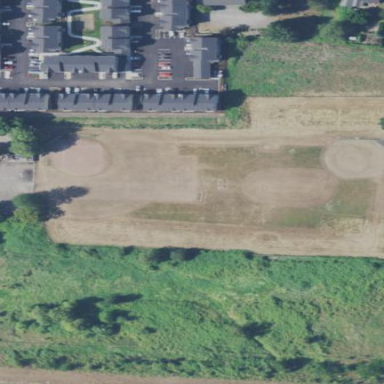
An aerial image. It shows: Baseball pitch for leisure land activities.